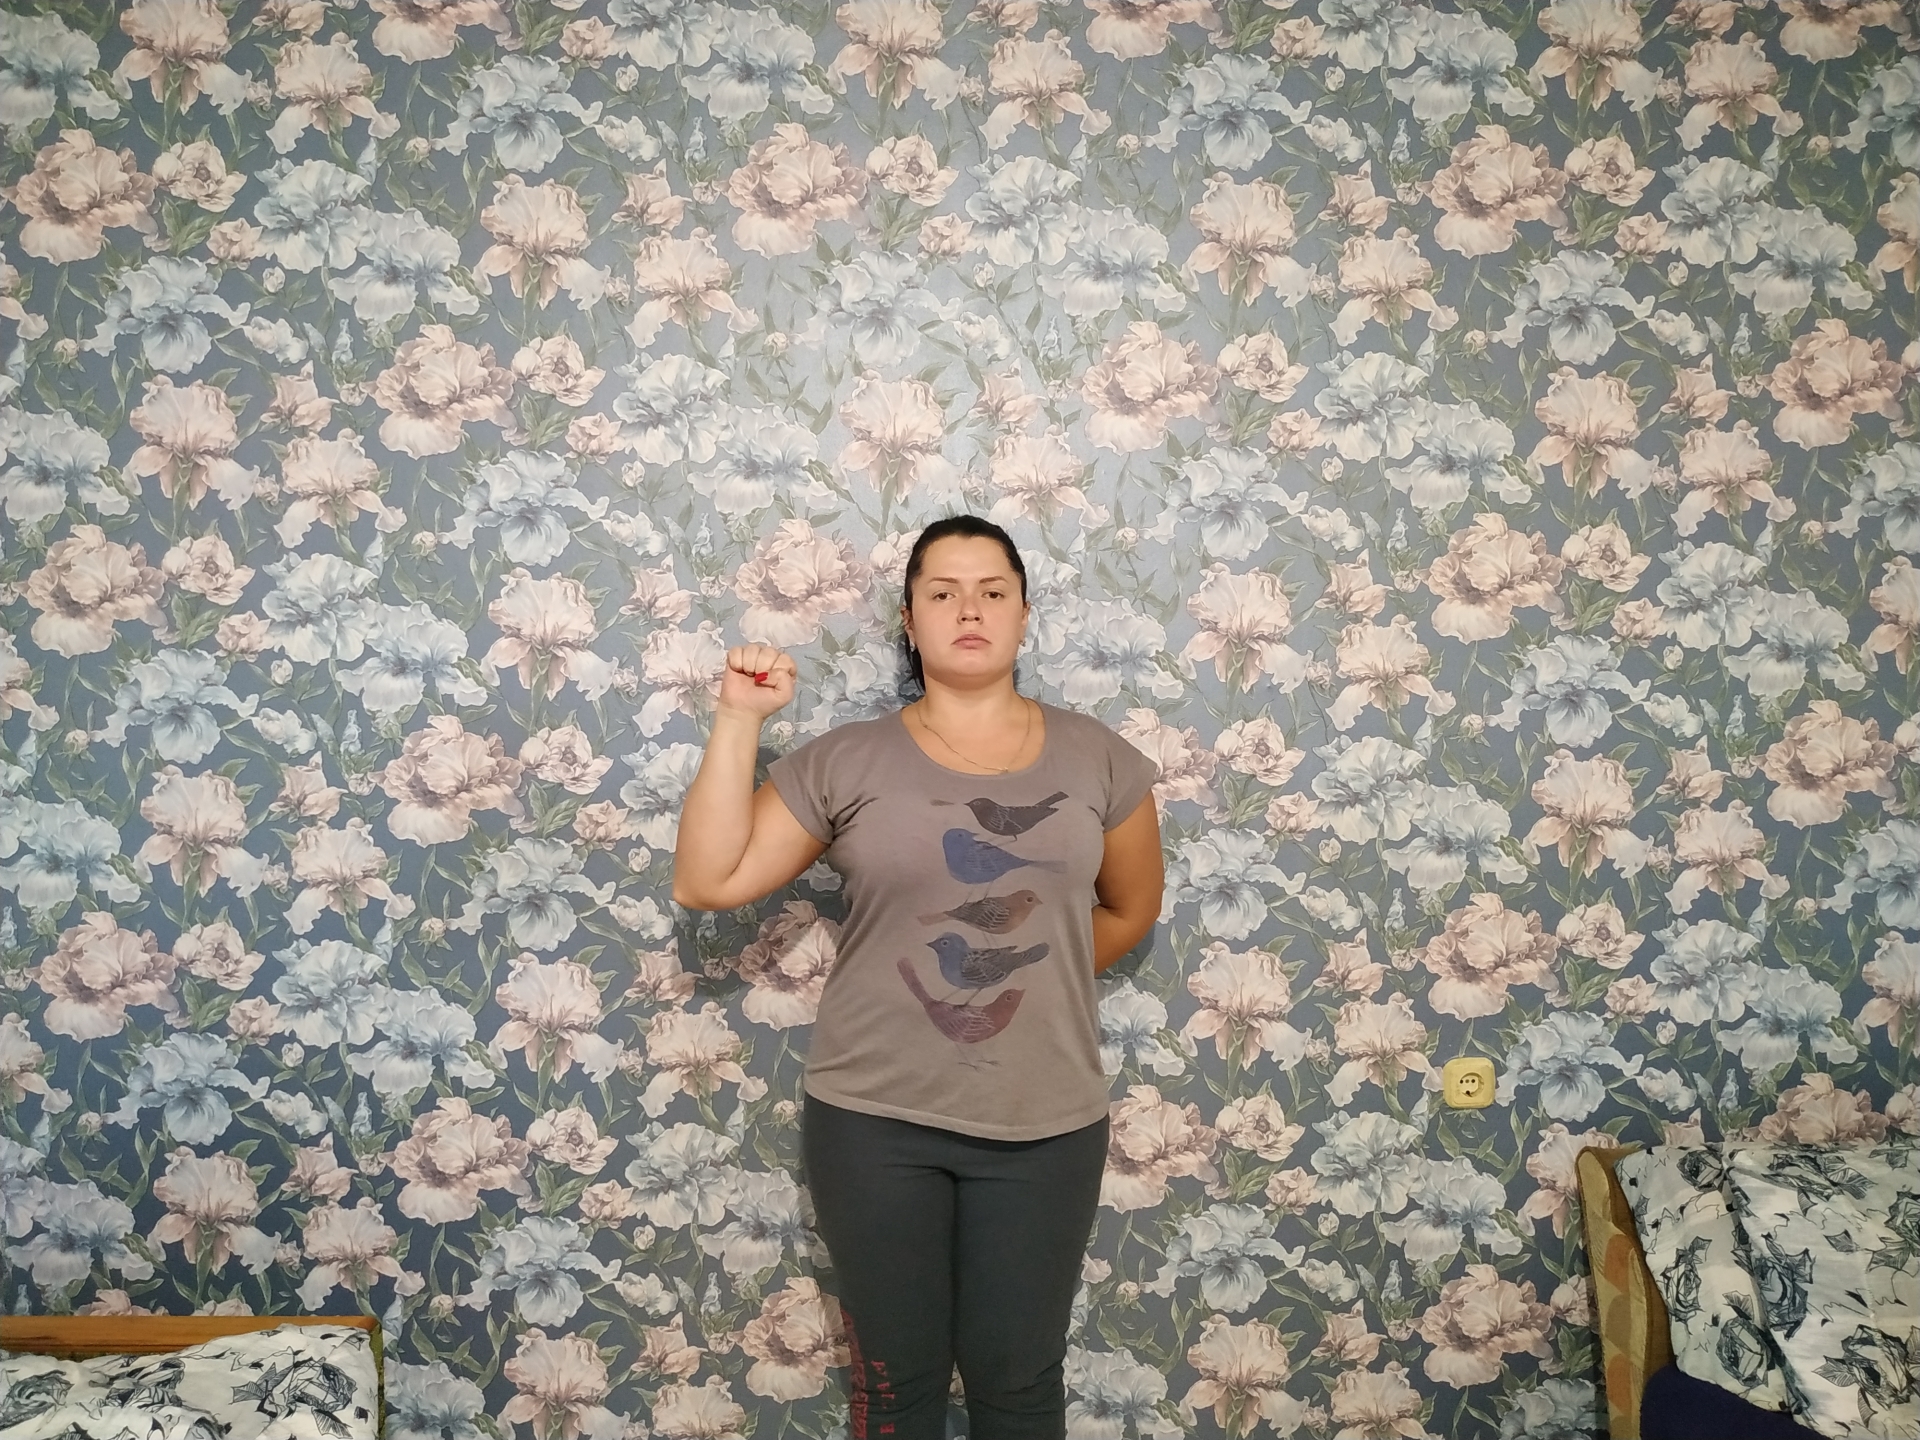
Label: clear